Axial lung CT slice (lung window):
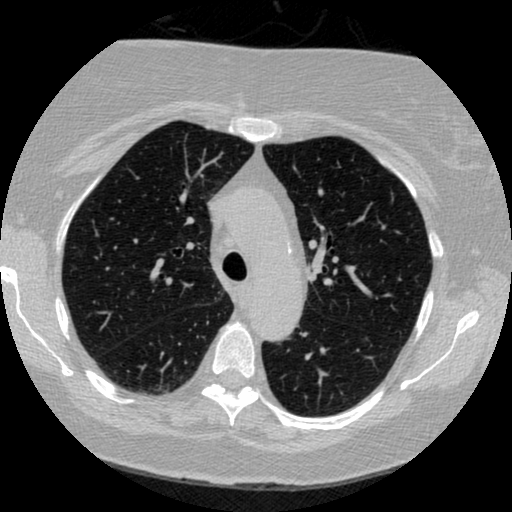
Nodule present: no